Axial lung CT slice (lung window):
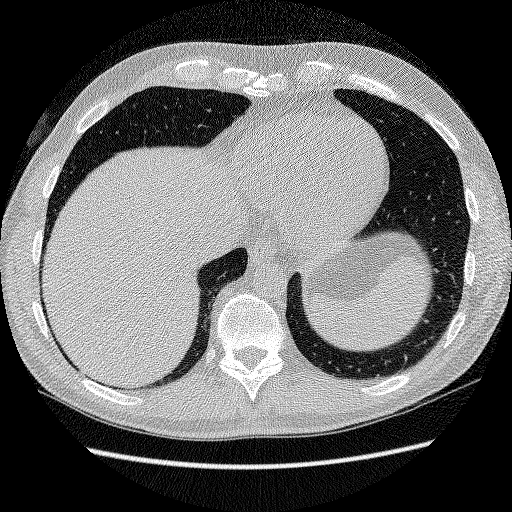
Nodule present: no